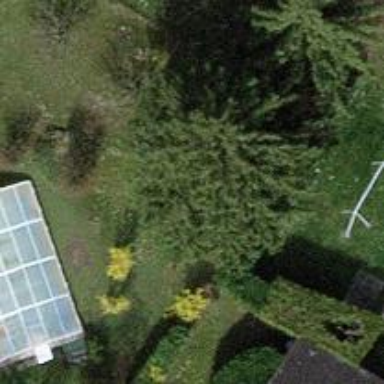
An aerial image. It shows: Evergreen needle-leaved tree.